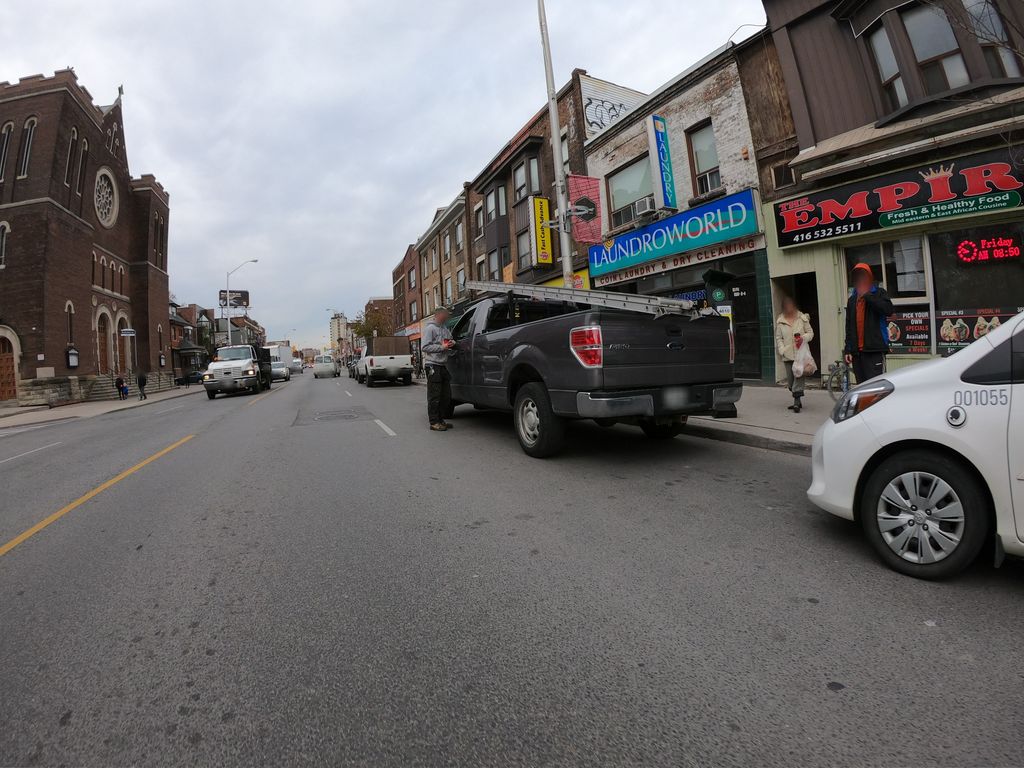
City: toronto